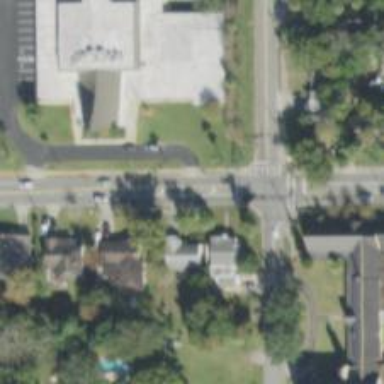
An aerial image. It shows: Left sidewalk along asphalt tertiary road.